Field crop: maize
Growth stage: 2
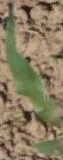
Species: maize